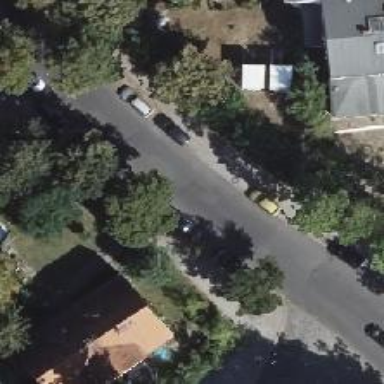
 and parallel parking lanes where vehicles are half on the kerb."